Question: What I am currently trying to do is the following:
Take a Picture, compress it to PNG, covert using Base64 and send it to a database through PHP. That all works like a charm. I can also decode the Base64 string and display the photo perfectly.
However, the problems seems to be that when I view the picture on my browser, it is not the same size as it should be (or at least I think).
This is the image that I took encoded and displayed in browser:

Regardless of the phone, (Also tested on a Galaxy SII), the issue still remains. Do you guys have any idea what may be happening? Here are some ideas that I have but not sure...
1. Compressing the image too much - or when it compresses it changes something 2.Base64 encoding/decoding is messing up the photo and not displaying it correctly 3. When i place the image in an image view it modifies the size.
Again, It seems like that full image is not getting sent through, cause there is no way an image even a Galaxy sII image looks that small.
Here is the code that I am using:
Android:
'''
// CONVERT:
ByteArrayOutputStream bao = new ByteArrayOutputStream();
picture.compress(Bitmap.CompressFormat.PNG, 100, bao);
Log.d(TAG, "AFTER. Height: " + picture.getHeight() + " Width: " + picture.getWidth());
final byte[] ba = bao.toByteArray();
//encode to string
String photoTest = Base64.encodeToString(ba, Base64.DEFAULT);
//Camera on activity for result - save it as a bmp and place in imageview
protected void onActivityResult(int requestCode, int resultCode, Intent data) {
if (requestCode == CAMERA_PIC_REQUEST) {
// do something
}
if (resultCode == Activity.RESULT_OK) {
Log.d(TAG, "result ok");
Bundle b = data.getExtras();
picture = (Bitmap) b.get("data");
imageView.setImageBitmap(picture);
}
}
'''
IMAGE VIEW IN ANDROID:
'''
<ImageView
android:id="@+id/imageView1"
android:layout_width="100dp"
android:layout_height="100dp"
android:src="@drawable/icon"/>
'''
PHP:
'''
$image = base64_decode($_POST['image_data']);
'''
Thank you for your help!
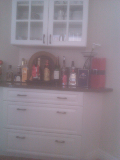
Answer: How I solved it: Turns out that when you save the photo like I did above, it only returns the thumbnail version of the photo and not the full sized photo. I had to add EXTRA_OUTPUT to my intent, save it to the sd-card, then compress. If someone has similar issues, please message me.